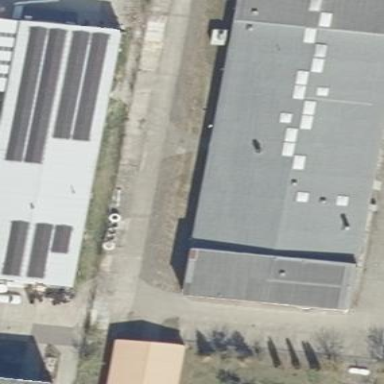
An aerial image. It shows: Industrial building.